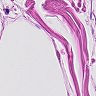
Metastatic tissue present: no